Question: I have 2 text fields that I am working with each one when clicked opens up a picker wheel with a toolbar on top that gives the option to dismiss the picker and bring up a keyboard everything works fine unless you dismiss the picker and bring up the keyboard then click the next textfield. I get the keyboard on top with the new pickerview behind it. And the only way to get the keyboard to go away is to click back in the first textfield and click done or anywhere on the screen (not a textfield).
here is my code:
'''
- (void)textFieldDidBeginEditing:(UITextField *)textField
{
for (NSUInteger i = 0; i<[self.fieldsArray count]; i++) {
if ([self.fieldsArray objectAtIndex:i] == textField) {
UITextField *input = [self.fieldsArray objectAtIndex:i];
if (input.tag == 3 && !self.overrideDriver) {
[self animatePickDriverForInput:input];
}
if (input.tag == 4 && !self.overrideVehicle) {
[self animatePickVehicleForInput:input];
}
}
}
}
'''
Here are some other methods used:
'''
- (IBAction)textFieldFinished:(id)sender
{
[sender resignFirstResponder];
}
- (BOOL)textFieldShouldReturn:(UITextField *)textField {
[textField resignFirstResponder];
return YES;
}
- (void)animatePickDriverForInput:(UITextField *)input
{
if ([self.drivers count] > 0) {
[self.view endEditing:YES];
[self showPickDriver];
} else {
//untested
[input addTarget:self action:@selector(textFieldFinished:)
forControlEvents:UIControlEventEditingDidEndOnExit];
}
}
- (void)animatePickVehicleForInput:(UITextField *)input
{
if ([self.vehicles count] > 0) {
[self.view endEditing:YES];
[self showPickVehicle];
} else {
//untested
[input addTarget:self action:@selector(textFieldFinished:)
forControlEvents:UIControlEventEditingDidEndOnExit];
}
}
- (void)allowManualEntryOfDriver
{
[self.additionalButtonPickerHelper animateDismiss:self.pickDriver];
self.overrideDriver = YES;
[self.driver becomeFirstResponder];
}
- (void)allowManualEntryOfVehicle
{
[self.additionalButtonPickerHelper animateDismiss:self.pickVehicle];
self.overrideVehicle = YES;
[self.vehicle becomeFirstResponder];
}
- (void)showPickVehicle {
self.pickVehicle = [self.additionalButtonPickerHelper createPicker:self.pickVehicle WithTag:2 WithOtherButtonText:@"Add Other Vehicle"];
[self.additionalButtonPickerHelper showPicker:self.pickVehicle WithDoneAction:@selector(dismissVehiclePicker) OrWithOtherAction:@selector(allowManualEntryOfVehicle)];
}
- (void)showPickDriver {
self.pickDriver = [self.additionalButtonPickerHelper createPicker:self.pickDriver WithTag:1 WithOtherButtonText:@"Add Other Driver"];
[self.additionalButtonPickerHelper showPicker:self.pickDriver WithDoneAction:@selector(dismissDriverPicker) OrWithOtherAction:@selector(allowManualEntryOfDriver)];
}
'''
edit:
More code:
'''
- (void)dismissDriverPicker
{
[self.additionalButtonPickerHelper animateDismiss:self.pickDriver];
}
- (void)dismissVehiclePicker
{
[self.additionalButtonPickerHelper animateDismiss:self.pickVehicle];
}
- (void)touchesBegan:(NSSet *)touches withEvent:(UIEvent *)event
{
[self.view endEditing:YES];
}
'''
This may not be the most efficient way to do this but im new to objective c and looking for a solution that I can understand. Thanks!
edit here is a picture
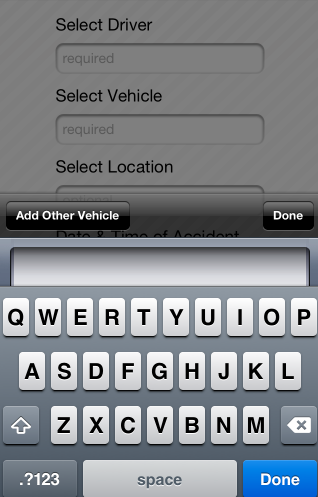
Answer: Also you can try to use property of textField :
> The custom input view to display when the text field becomes the first
responder.
So, you can show this view instead of keyboard, and don't handle it manually.
Wrong behavior for now occur, because keyboard for second textfield is shown also. So you need not only to resign first responder of first field, but also implement:
'''
-(BOOL) textFieldShouldBeginEditing:(UITextField *)field {
return NO;
}
'''